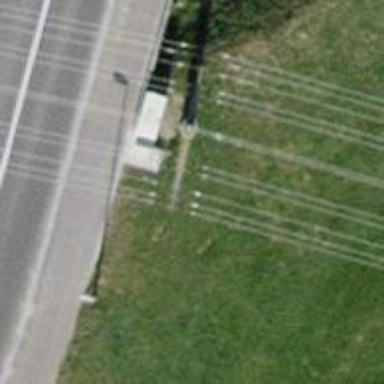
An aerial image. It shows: Concrete power pole.